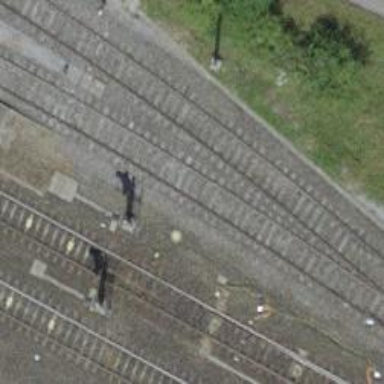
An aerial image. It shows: Railway siding for service.